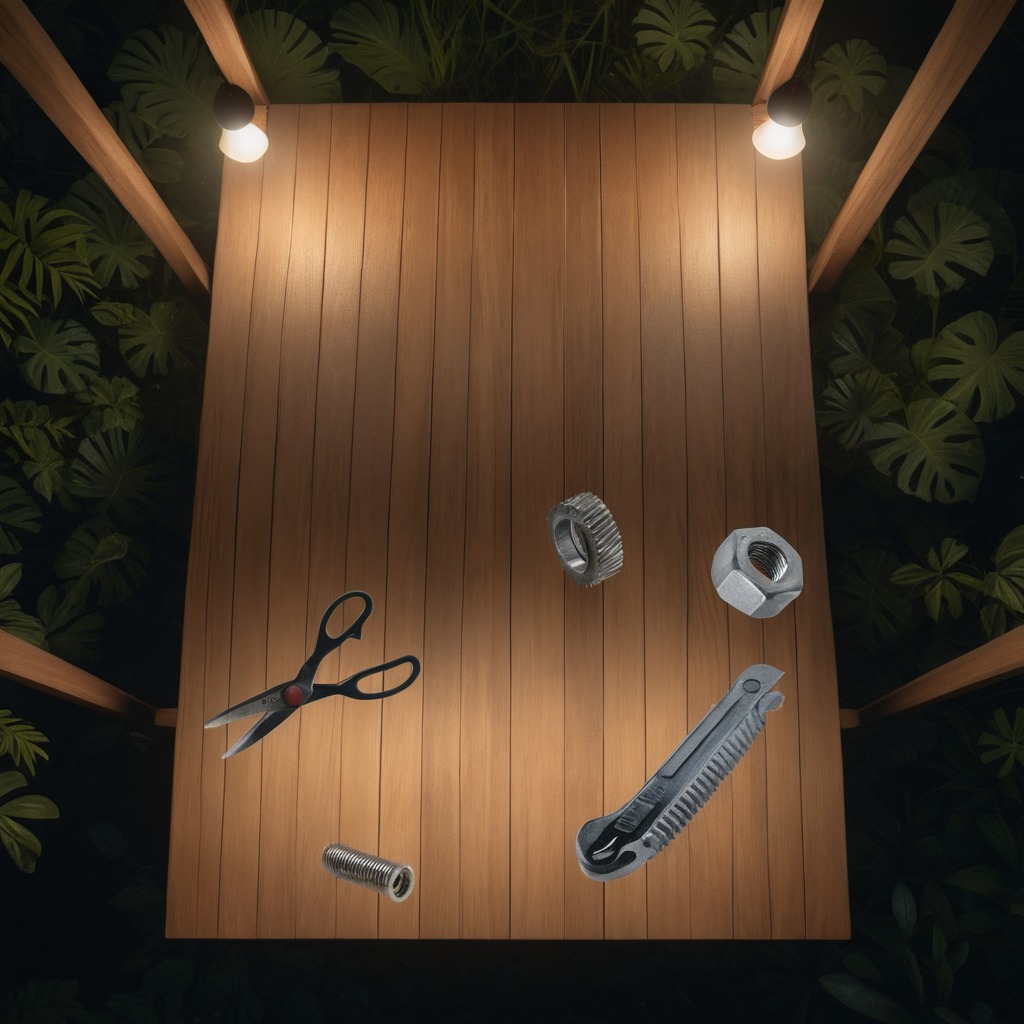
A steel gear with teeth, a utility knife, a coiled metal spring, a pair of scissors, and a metal nut are lying on a wooden table inside a jungle field workshop tent at night dim ambient light soft shadows worn but